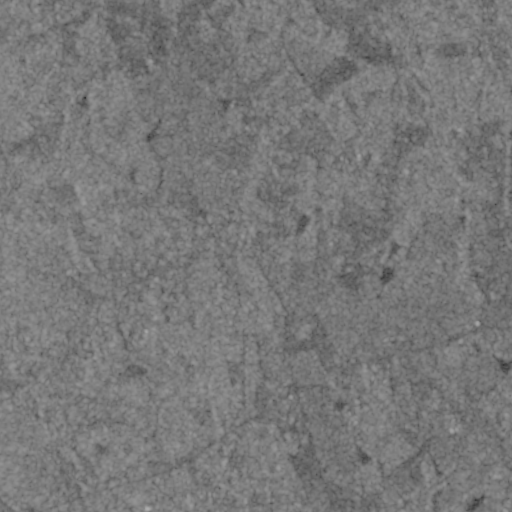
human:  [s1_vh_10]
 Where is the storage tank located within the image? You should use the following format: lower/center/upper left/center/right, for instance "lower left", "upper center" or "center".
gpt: The storage tank is located in the lower center of the image.
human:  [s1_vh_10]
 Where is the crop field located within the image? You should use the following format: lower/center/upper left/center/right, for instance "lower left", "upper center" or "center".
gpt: There is no crop field in the image.

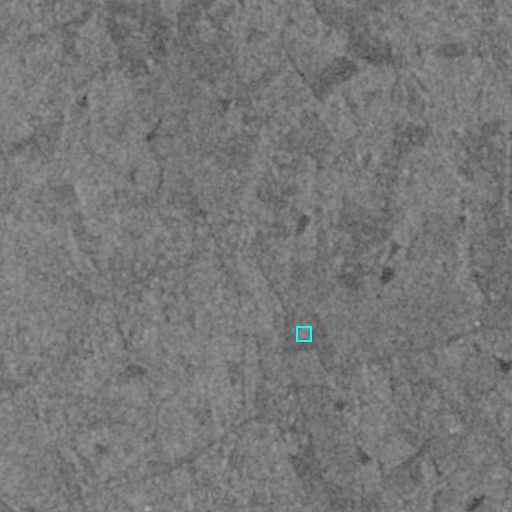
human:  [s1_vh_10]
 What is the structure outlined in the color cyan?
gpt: The structure outlined in cyan is a building.
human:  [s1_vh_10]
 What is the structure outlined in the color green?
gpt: There is no green outline.